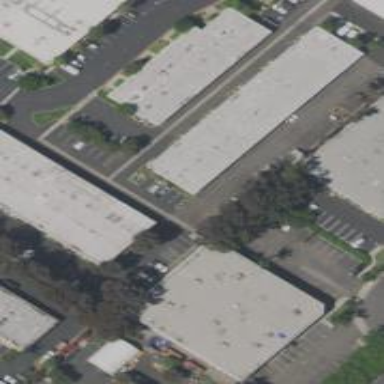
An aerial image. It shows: Commercial building.